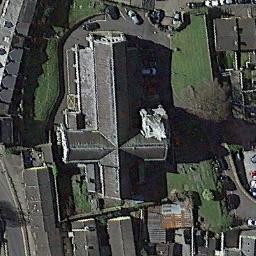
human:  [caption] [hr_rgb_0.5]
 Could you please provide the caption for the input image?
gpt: The church with a tower and the rest of the church has a cross-shaped sloping roof .

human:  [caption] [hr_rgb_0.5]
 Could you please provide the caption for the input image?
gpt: This is a church that looks like a cross from above .

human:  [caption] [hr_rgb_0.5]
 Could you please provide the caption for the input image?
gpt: There is a church in the middle of the grass surrounded by some buildings .

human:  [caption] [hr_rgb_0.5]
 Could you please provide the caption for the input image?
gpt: There are many buildings near the church .

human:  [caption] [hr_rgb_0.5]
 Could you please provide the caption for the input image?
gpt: A church with a black roof  The main house of the church has a cross-shaped roof  There are many buildings around the church and roads with many cars .